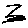
Label: zigzag